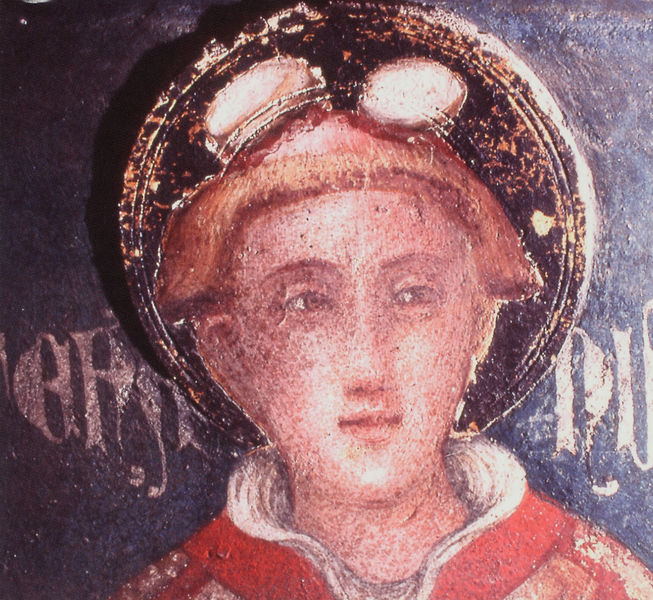
Titel: Ausmalung der frühgotischen Kapelle Sant Miquel (Hl. Michael)
Standort: Palma de Mallorca, Campanet, Kapelle Sant Miquel (EU - E)
Schlagwörter: blau, dunkel, kopf, mann, frau, hintergrund, mund, weiss, rot, alt, jung, augen, gesicht, portrait, kirche, haare, lippen, ohren, kreis, pony, schrift, man, jüngling, heiligenschein, nimbus, griechen, heiliger, heilig, latein, apostel, saint